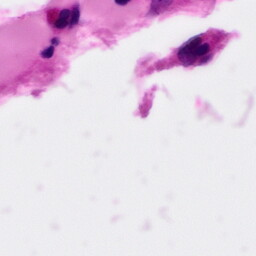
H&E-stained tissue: Pancreatic